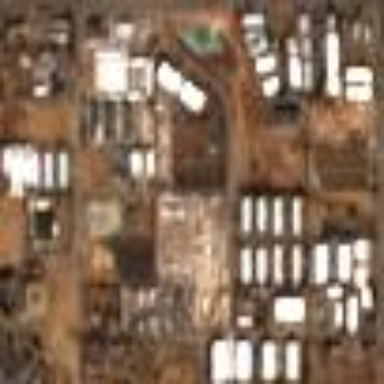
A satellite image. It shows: Industrial area.